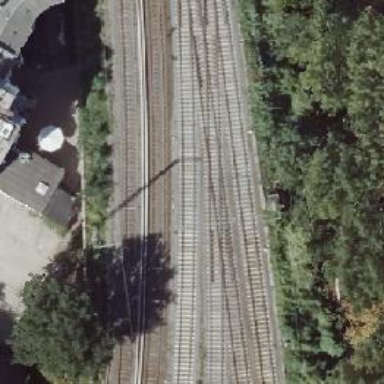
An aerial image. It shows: Railway signal.